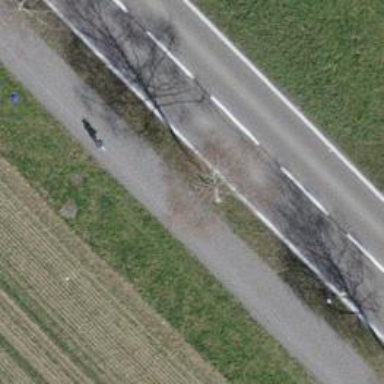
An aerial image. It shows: Tree-lined avenue.